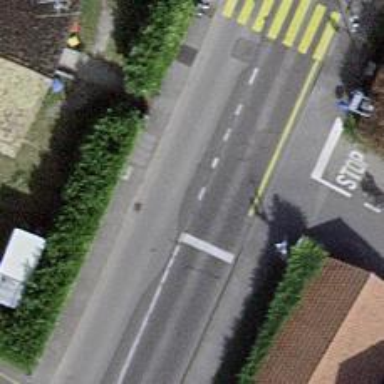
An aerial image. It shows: Road with traffic signals.